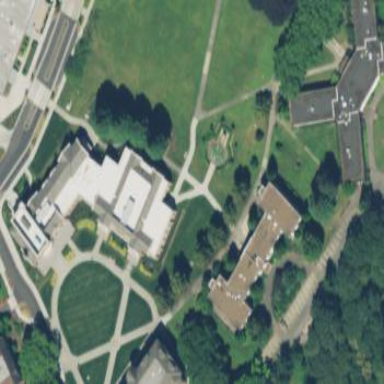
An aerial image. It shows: View of university building.